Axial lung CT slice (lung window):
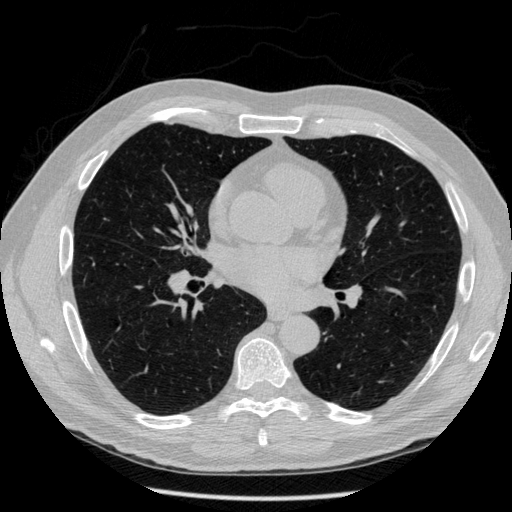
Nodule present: no